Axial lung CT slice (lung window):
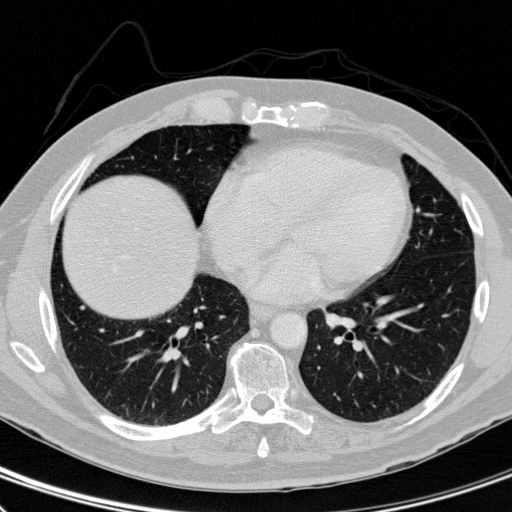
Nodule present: no